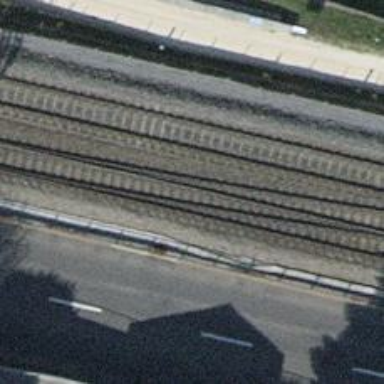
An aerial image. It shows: Single railway track with electrification through contact line.